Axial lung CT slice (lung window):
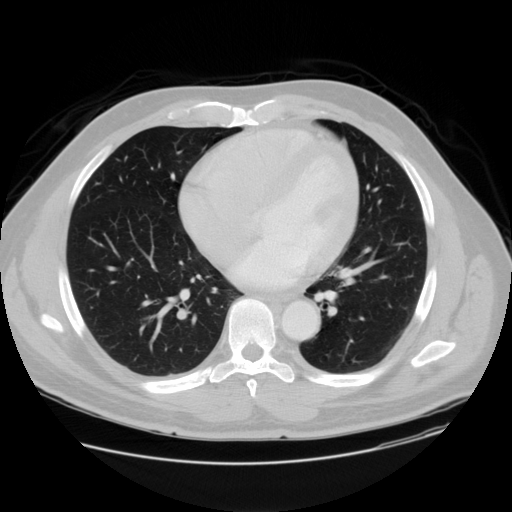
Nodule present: no